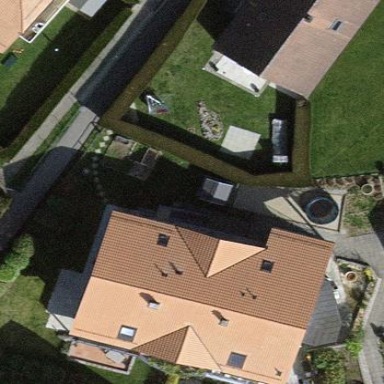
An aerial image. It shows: Residential building.